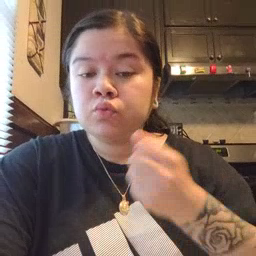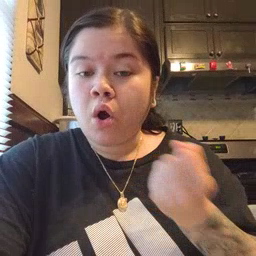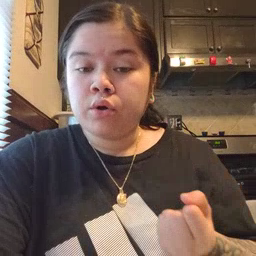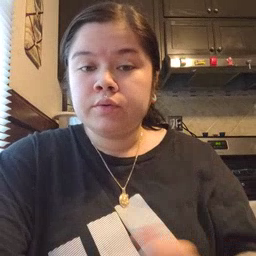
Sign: drawer